Question: If is turned on, we can tell by 'UIAccessibility.isReduceMotionEnabled'.
Now, how about in iOS 13?
Settings -> Accessibility -> VISION section, Motion cell -> (With Reduce Motion on) -> Prefer Cross-Fade Transitions
## Screenshot
>
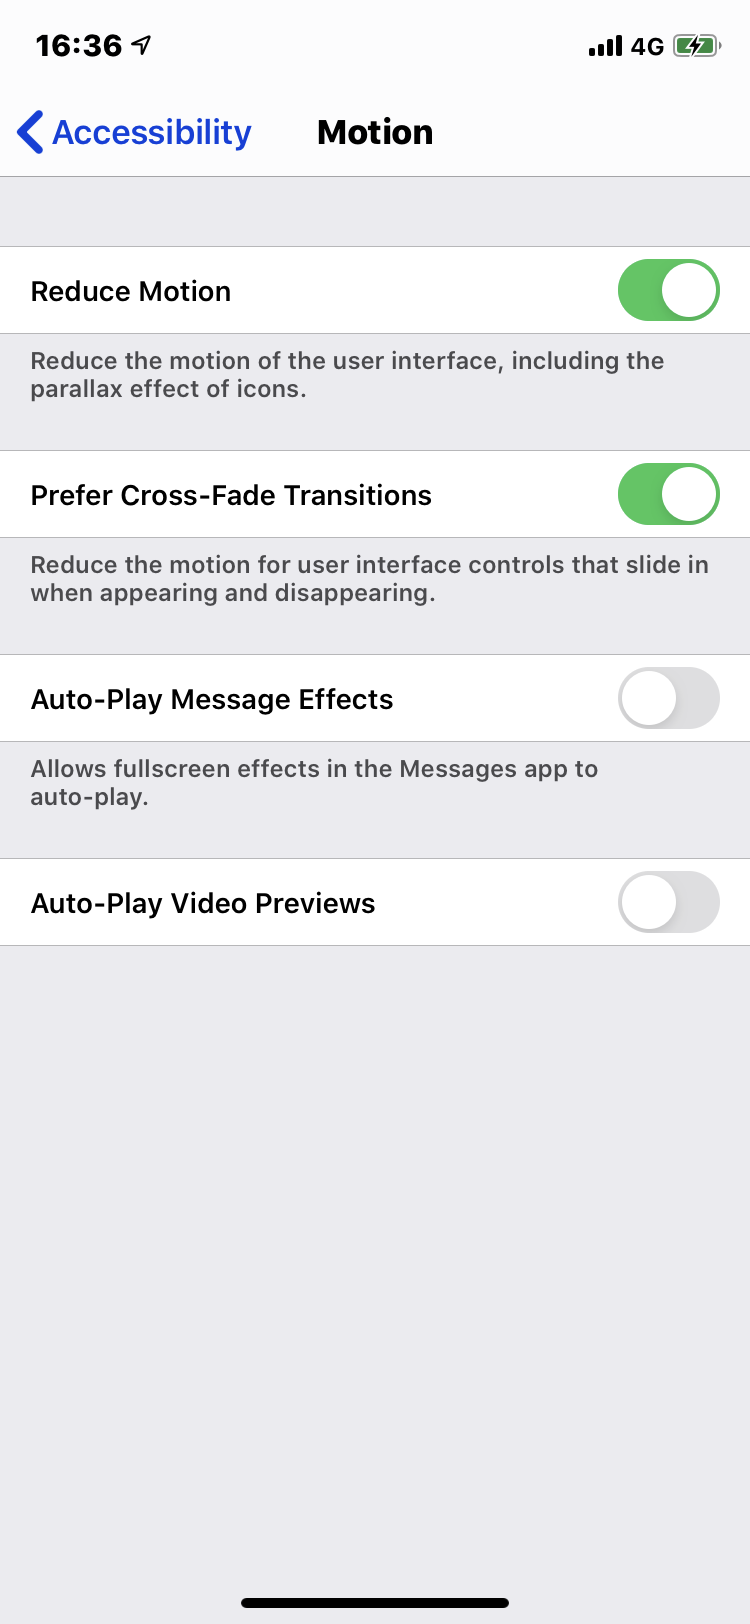
Answer: Since iOS 14.0, the property to read the is 'UIAccessibility.prefersCrossFadeTransitions'.
Reference: <URL>